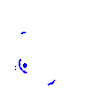
Particle: pion